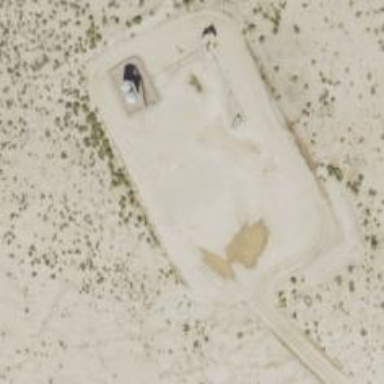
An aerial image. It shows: Petroleum well.